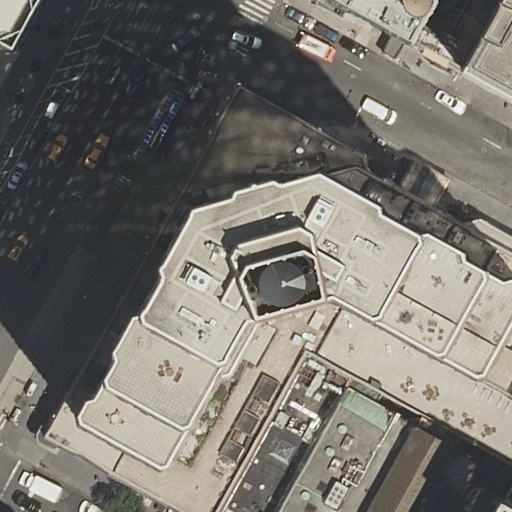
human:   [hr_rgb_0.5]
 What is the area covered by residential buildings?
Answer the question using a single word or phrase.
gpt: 2493m2

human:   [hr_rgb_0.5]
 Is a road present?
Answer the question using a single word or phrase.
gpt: yes

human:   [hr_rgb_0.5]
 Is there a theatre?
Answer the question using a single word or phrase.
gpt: yes

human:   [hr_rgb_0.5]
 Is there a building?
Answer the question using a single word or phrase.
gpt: yes

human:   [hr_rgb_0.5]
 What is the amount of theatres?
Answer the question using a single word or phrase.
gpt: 1

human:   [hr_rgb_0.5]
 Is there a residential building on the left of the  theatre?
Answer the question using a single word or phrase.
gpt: yes

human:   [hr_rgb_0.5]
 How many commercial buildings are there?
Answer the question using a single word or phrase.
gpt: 1

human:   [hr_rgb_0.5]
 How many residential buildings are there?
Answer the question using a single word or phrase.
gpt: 8

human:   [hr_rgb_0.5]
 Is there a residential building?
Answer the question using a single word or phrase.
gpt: yes

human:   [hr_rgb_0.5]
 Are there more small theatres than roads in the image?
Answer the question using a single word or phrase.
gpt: no

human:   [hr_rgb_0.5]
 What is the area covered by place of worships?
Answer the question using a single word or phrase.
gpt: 564m2

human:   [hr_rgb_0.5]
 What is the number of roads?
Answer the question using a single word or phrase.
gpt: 4

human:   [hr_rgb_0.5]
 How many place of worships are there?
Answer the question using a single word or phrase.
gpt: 1

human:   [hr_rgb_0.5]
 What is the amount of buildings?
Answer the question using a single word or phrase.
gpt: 9

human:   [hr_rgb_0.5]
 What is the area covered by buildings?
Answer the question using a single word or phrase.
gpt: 2930m2

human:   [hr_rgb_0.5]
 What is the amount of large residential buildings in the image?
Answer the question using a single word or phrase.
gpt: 2

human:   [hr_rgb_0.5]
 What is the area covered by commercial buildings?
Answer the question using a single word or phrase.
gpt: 437m2

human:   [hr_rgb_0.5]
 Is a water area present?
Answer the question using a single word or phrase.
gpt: no

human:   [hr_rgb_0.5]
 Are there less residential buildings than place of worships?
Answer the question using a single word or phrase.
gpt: no

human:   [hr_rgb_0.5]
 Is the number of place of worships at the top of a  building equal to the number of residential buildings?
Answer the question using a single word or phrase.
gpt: no

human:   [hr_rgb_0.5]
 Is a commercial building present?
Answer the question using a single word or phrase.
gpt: yes

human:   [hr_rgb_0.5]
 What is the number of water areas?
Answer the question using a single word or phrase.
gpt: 0

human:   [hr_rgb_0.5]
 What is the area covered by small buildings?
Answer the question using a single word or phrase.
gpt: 172m2

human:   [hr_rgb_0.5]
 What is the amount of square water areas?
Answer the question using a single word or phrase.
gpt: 0

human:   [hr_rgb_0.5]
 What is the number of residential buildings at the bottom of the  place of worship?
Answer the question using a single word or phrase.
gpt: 0

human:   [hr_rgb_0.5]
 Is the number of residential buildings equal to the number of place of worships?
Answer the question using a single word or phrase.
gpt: no

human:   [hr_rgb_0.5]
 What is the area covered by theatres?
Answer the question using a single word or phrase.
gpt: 1168m2

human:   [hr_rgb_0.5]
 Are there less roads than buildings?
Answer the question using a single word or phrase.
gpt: yes

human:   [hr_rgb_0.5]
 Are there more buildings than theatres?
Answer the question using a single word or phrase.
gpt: yes

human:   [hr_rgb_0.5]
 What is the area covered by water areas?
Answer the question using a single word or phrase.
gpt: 0m2

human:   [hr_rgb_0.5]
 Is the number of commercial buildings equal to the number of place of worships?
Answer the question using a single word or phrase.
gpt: yes

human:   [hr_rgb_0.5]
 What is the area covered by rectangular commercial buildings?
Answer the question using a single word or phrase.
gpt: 437m2

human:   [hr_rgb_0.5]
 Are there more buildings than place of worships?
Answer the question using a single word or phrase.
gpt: yes

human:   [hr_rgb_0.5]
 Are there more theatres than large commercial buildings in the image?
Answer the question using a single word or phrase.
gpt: yes

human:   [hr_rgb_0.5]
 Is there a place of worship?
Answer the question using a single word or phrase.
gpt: yes

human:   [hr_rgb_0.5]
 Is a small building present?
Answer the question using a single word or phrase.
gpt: yes

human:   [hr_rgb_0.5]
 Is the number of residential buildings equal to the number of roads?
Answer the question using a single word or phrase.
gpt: no

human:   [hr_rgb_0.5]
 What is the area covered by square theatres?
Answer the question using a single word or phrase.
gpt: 0m2

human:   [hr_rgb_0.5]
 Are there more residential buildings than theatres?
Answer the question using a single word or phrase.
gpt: yes

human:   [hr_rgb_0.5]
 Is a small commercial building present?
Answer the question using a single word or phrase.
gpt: no

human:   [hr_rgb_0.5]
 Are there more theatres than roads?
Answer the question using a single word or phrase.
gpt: no

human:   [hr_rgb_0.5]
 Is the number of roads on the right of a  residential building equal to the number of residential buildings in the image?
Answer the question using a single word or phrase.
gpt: no

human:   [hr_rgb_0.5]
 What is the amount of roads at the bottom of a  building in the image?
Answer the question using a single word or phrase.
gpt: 4

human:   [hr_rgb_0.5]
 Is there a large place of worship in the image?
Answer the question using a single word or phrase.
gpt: yes

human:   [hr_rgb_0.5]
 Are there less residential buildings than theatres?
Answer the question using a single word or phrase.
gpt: no

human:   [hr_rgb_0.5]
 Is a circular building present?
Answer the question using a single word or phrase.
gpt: no

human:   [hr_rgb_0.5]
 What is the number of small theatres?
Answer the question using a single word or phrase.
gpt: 0

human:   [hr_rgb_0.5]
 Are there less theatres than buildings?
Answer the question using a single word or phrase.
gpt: yes

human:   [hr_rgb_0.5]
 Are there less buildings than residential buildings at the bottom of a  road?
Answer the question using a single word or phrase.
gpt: no

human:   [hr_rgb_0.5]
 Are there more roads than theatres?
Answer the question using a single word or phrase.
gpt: yes

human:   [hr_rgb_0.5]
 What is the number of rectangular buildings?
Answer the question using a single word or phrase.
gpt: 9

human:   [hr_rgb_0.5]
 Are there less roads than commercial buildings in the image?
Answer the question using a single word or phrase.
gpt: no

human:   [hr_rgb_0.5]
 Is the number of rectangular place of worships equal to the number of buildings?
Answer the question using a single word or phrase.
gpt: no

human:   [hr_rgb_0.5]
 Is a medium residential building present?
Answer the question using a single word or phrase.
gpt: yes

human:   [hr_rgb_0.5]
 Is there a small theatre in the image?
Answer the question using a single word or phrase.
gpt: no

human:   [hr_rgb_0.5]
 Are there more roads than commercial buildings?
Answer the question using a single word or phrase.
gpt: yes

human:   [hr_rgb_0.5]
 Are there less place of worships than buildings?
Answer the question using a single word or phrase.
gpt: yes

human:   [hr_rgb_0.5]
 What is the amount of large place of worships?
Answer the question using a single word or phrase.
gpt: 1

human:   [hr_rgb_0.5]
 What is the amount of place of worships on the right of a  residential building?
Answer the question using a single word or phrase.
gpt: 1

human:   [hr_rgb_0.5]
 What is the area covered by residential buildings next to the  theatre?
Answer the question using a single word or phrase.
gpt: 2493m2

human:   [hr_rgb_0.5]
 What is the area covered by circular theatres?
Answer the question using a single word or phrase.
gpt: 0m2

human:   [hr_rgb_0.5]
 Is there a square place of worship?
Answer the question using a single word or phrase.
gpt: no

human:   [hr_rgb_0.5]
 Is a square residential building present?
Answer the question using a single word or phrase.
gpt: no

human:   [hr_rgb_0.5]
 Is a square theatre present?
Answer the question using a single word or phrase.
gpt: no